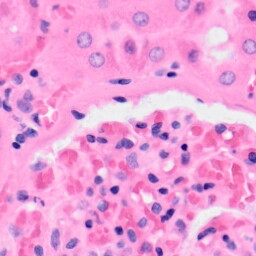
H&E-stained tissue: Kidney